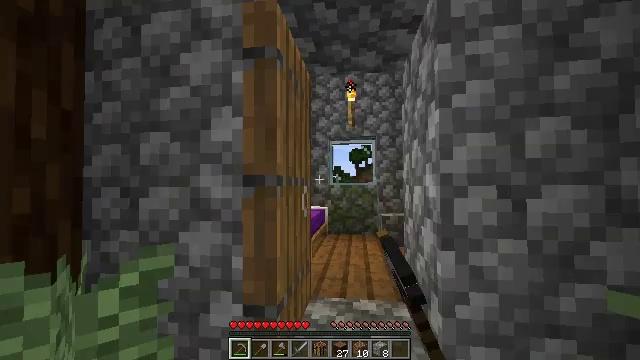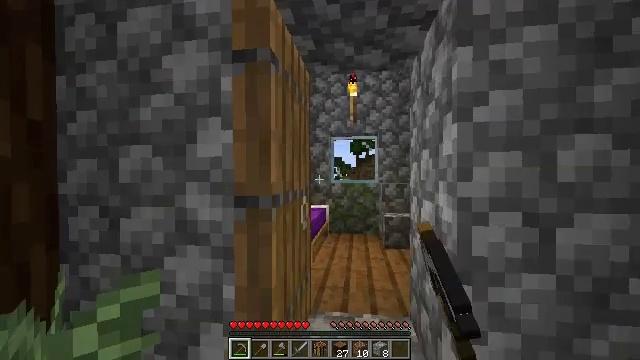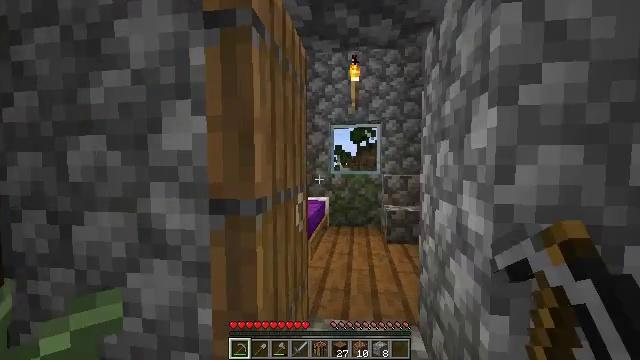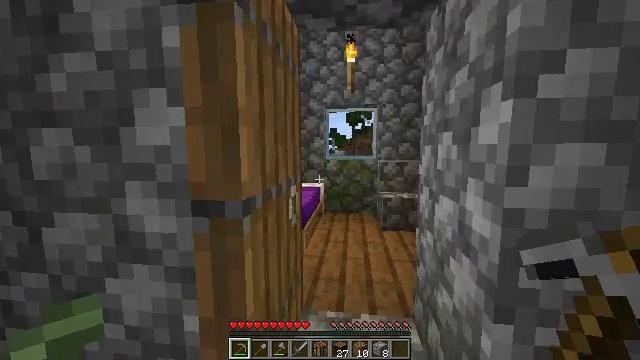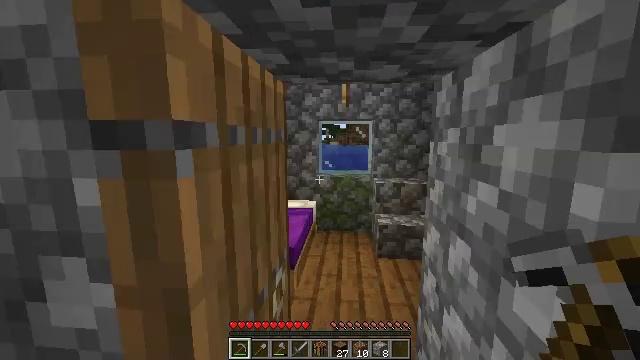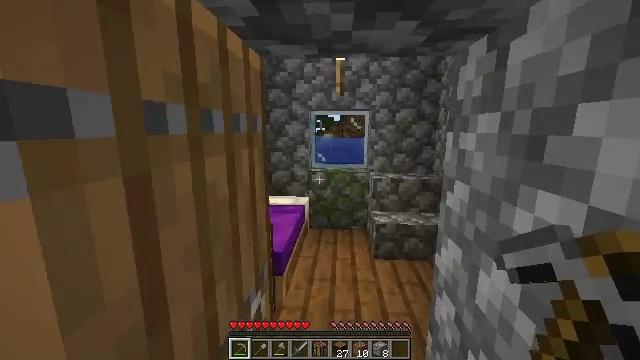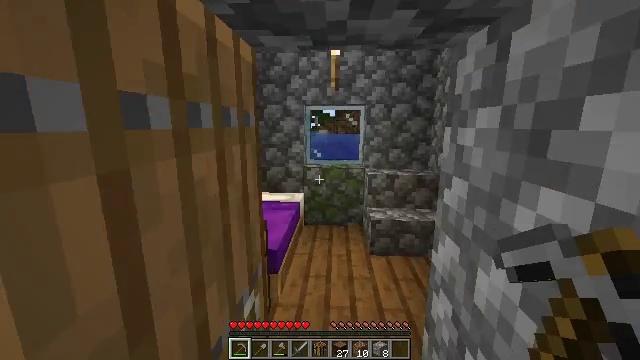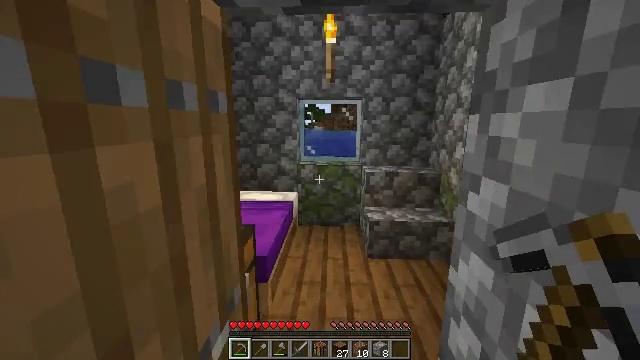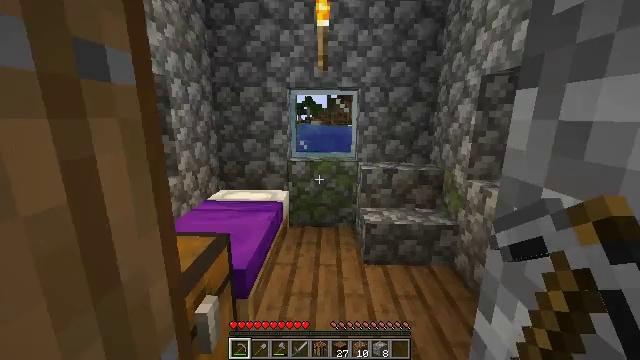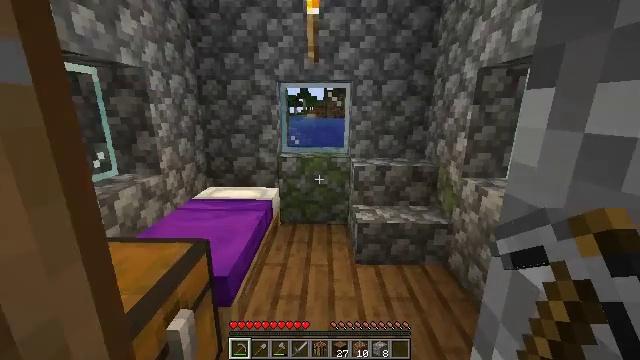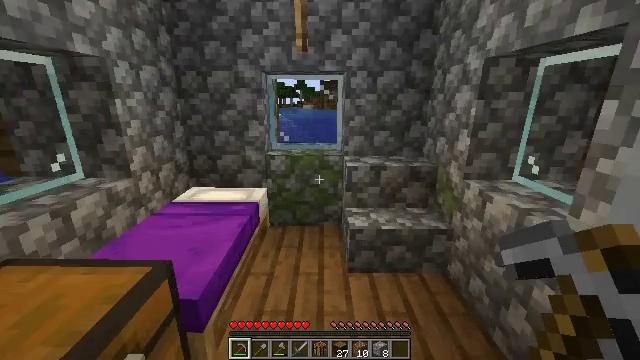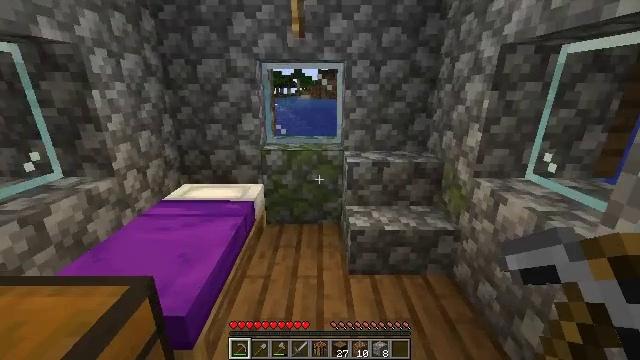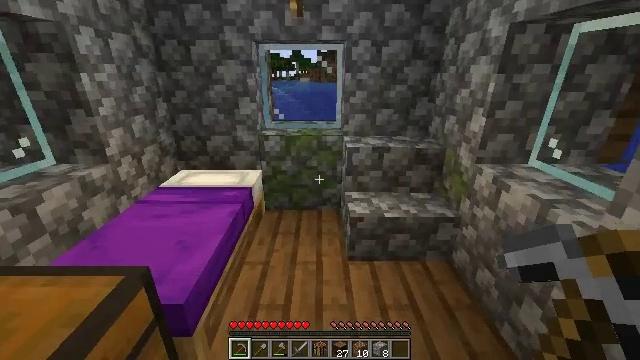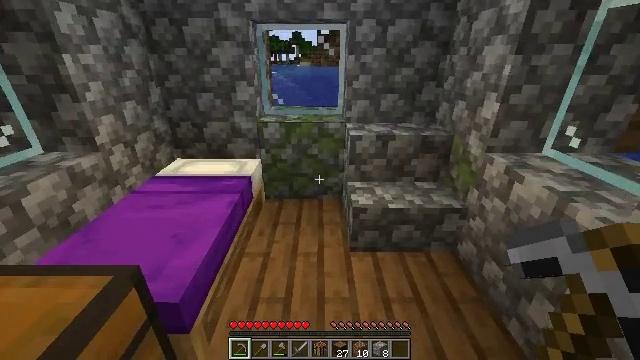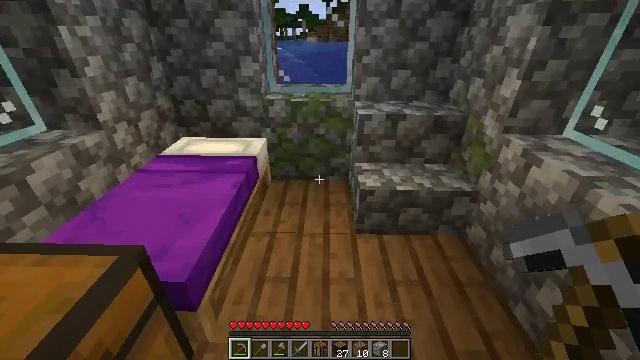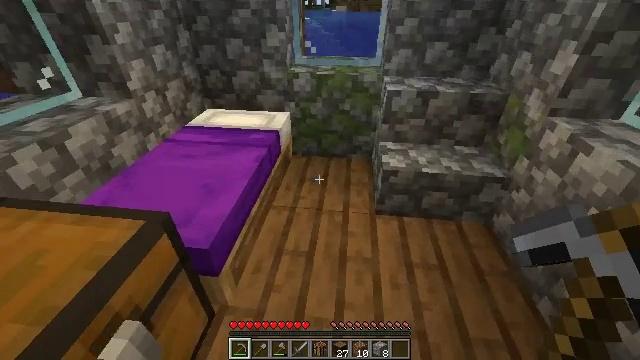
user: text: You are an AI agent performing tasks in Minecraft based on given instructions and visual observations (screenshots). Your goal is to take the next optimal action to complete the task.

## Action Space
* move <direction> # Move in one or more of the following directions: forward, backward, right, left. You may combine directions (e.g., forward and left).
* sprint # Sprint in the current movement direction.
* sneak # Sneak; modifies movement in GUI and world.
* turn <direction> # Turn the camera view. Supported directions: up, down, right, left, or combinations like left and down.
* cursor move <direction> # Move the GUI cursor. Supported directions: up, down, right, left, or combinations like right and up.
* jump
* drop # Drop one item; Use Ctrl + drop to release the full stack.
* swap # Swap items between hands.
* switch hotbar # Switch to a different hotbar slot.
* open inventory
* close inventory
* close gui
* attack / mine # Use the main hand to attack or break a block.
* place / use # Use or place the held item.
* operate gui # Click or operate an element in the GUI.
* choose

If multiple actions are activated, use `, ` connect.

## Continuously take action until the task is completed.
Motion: motion action
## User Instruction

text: Break the sugar cane.
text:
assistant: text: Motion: move forward, turn down
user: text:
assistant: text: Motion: move forward, turn down
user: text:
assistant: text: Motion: move forward, turn right and down
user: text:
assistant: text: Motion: move forward, turn right and down
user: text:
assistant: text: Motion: move forward, turn right and down
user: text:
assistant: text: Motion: move forward, turn right
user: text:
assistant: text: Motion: move forward, turn right
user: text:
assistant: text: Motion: move forward and move right, turn down
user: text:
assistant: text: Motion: move forward and move right, turn down
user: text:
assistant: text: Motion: move forward and move right, turn down
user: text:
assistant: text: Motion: move forward, turn down
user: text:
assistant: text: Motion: turn down
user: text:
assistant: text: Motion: turn down
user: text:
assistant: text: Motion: turn left and down
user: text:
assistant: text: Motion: turn left and down
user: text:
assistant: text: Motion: turn left and down
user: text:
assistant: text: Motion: turn left and down
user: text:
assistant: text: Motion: turn left and down
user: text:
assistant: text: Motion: turn left and down
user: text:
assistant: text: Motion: turn left
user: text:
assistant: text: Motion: turn left and up
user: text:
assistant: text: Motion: turn left, use / place
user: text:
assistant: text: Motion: use / place
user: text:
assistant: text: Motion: use / place
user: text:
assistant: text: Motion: no_op
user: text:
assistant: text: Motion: turn left and up
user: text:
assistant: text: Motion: cursor move right and up, open gui
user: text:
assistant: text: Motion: no_op
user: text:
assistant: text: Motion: no_op
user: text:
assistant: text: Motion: no_op